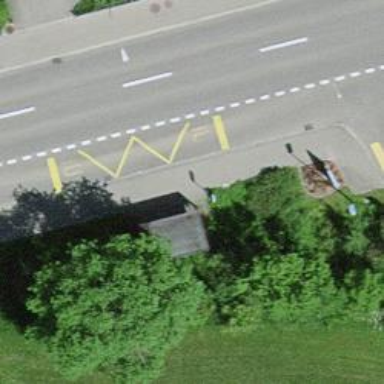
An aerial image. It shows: Bus stop with sheltered platform for public transport.